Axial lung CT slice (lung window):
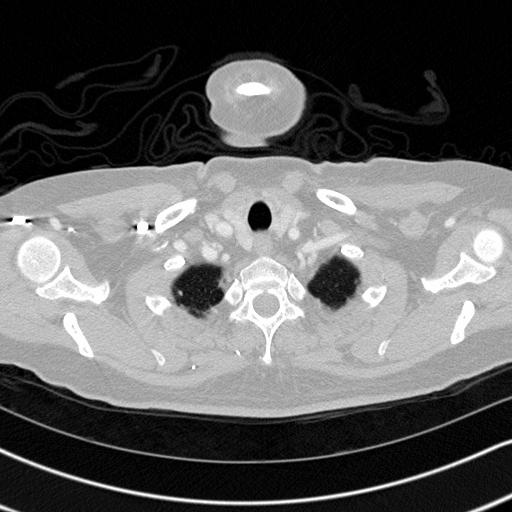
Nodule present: no